Interaction volume radius: 5 \u00c5
Interaction volume height: 10 \u00c5
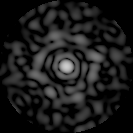
Disorder parameter: 0.7517